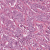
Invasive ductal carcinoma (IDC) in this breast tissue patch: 1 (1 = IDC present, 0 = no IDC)